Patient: sex M, age 52
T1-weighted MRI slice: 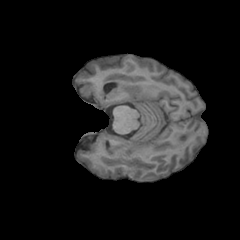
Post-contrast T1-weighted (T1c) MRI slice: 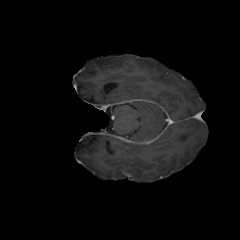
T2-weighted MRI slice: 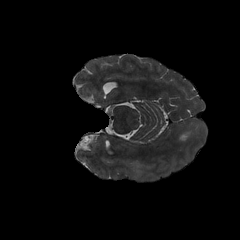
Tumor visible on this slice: yes
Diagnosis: Glioblastoma, IDH-wildtype
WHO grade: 4